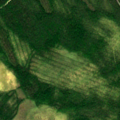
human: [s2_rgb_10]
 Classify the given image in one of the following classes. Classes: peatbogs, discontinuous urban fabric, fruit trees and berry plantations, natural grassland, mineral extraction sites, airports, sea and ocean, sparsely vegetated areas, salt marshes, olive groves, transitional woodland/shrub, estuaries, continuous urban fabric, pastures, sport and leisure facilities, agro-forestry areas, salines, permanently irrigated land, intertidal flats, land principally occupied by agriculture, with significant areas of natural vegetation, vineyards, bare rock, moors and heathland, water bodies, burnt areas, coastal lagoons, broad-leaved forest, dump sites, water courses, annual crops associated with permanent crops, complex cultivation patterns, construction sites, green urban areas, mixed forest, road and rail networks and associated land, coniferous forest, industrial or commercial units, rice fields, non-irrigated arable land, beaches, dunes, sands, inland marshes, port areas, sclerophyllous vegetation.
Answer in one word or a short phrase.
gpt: coniferous forest, peatbogs